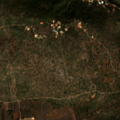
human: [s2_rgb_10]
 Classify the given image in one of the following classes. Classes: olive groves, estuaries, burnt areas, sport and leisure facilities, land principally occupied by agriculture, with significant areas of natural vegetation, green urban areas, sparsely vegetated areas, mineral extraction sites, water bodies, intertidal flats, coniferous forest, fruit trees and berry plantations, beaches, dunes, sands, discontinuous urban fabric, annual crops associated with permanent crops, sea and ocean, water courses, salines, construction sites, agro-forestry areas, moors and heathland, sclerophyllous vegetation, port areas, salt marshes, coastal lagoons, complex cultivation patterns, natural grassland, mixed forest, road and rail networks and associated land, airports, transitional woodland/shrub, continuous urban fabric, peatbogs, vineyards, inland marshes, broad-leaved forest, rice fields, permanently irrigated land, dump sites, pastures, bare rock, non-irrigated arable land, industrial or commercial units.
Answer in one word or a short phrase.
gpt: permanently irrigated land, fruit trees and berry plantations, complex cultivation patterns, sclerophyllous vegetation